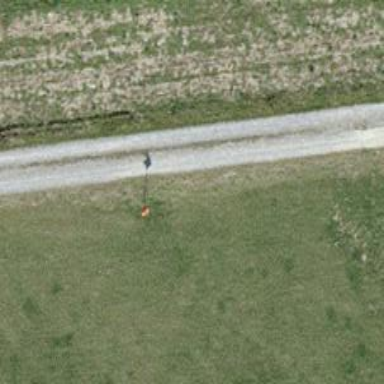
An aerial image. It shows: Orange pipeline marker.